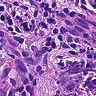
Metastatic tissue present: yes